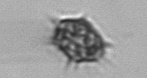
Label: Dictyocha